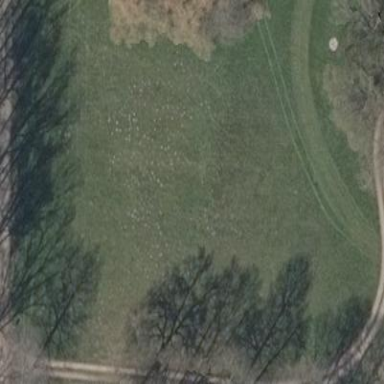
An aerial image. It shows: Area covered with grass.